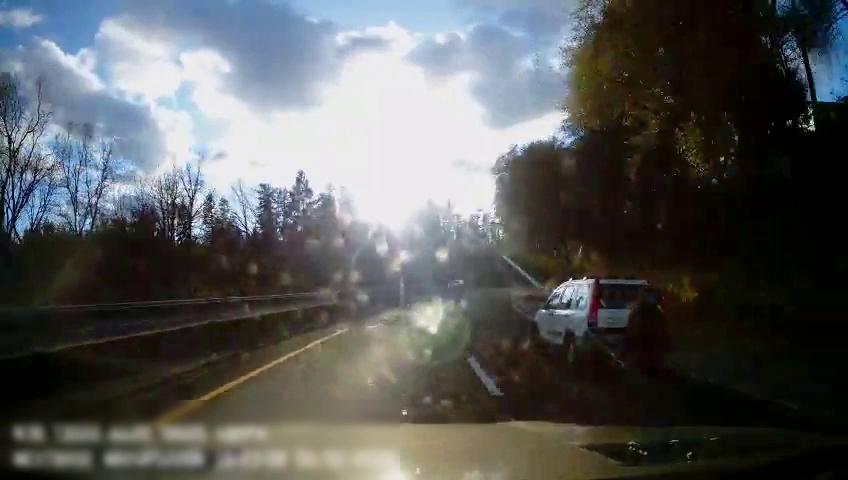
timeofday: Day
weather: Sunny
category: Drivable Space
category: Drivable Space
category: Vehicles | SUV
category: Vehicles | Car
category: Lanes | Current Lane
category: Lanes | Current Lane
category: Lanes | Alternate Lane